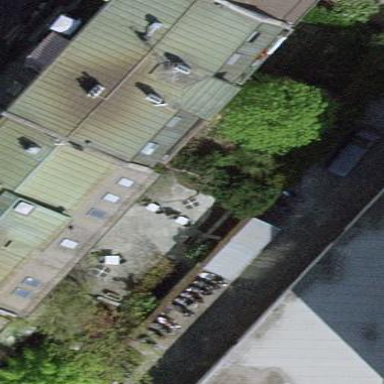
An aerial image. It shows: Garden surrounded by fence.